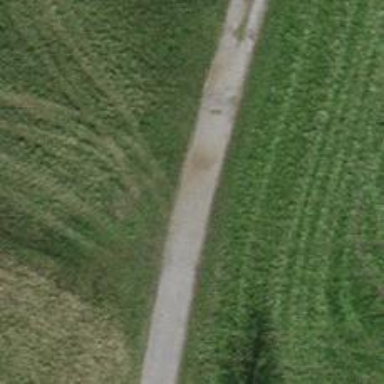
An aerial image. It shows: Asphalt track with grade1 quality.